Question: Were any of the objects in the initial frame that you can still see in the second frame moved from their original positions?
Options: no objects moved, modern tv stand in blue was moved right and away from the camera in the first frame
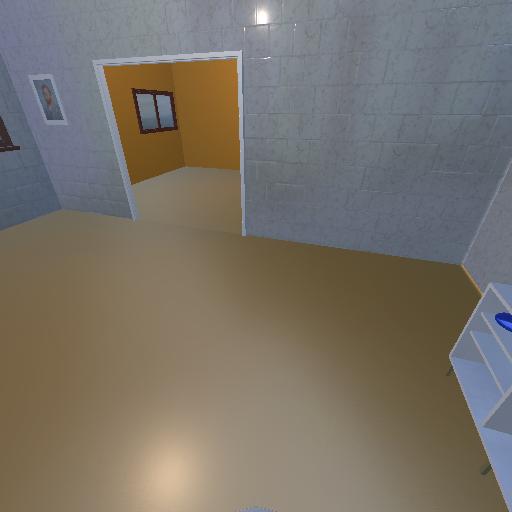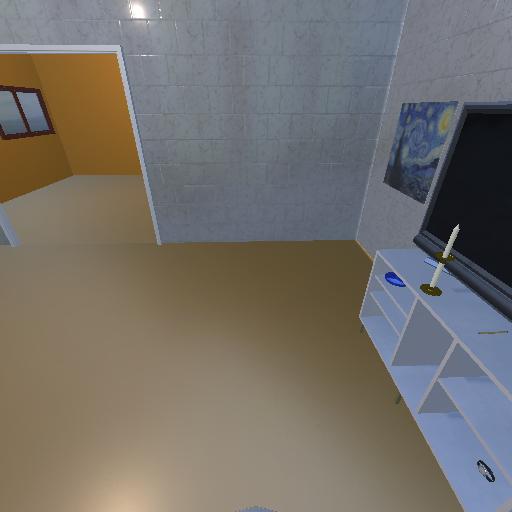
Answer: no objects moved